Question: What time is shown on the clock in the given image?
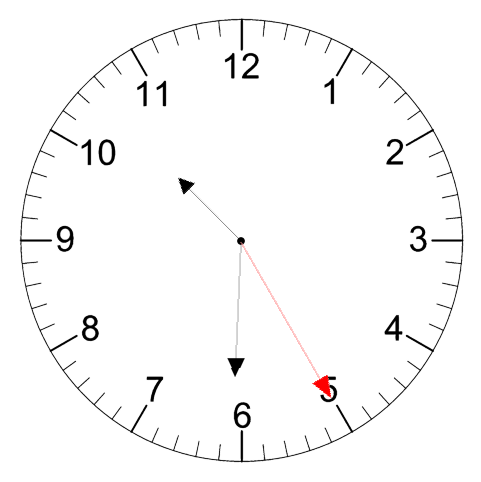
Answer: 10:30:25